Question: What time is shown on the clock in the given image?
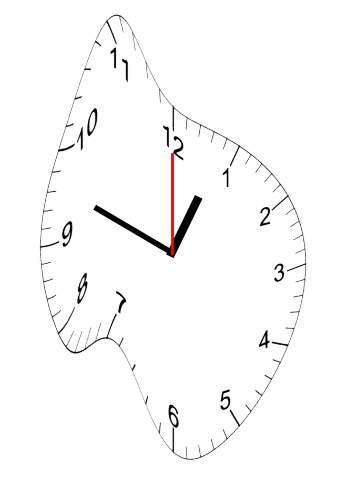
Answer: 12:48:00